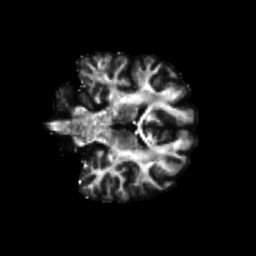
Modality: FA
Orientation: coronal
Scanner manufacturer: siemens
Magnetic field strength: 3 T
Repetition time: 4.16 s
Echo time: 0.0806 s